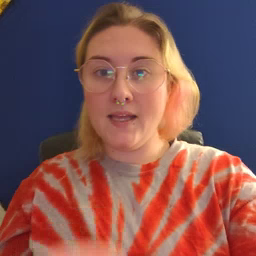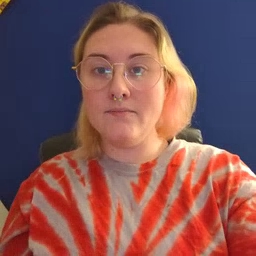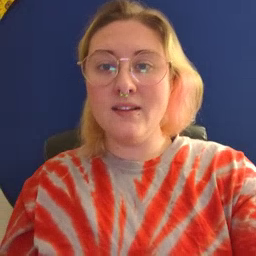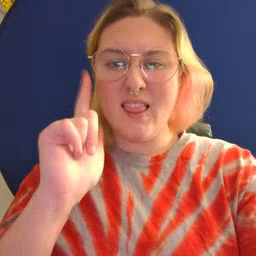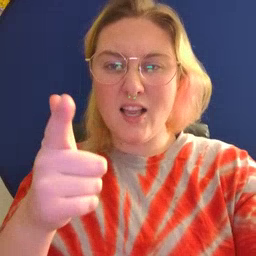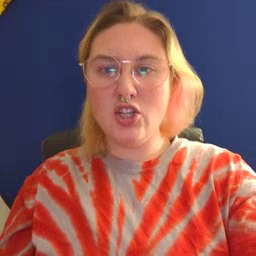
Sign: later